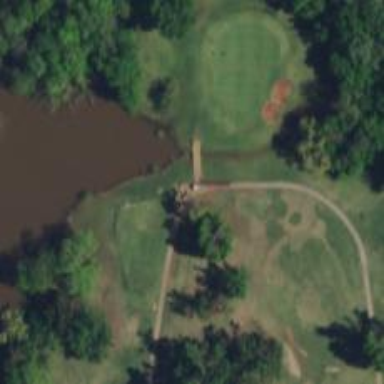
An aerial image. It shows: Path bridge over golf cartpath.